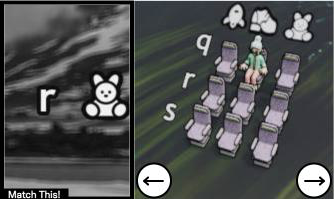
Task: seats
Answer: no